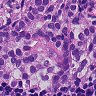
Metastatic tissue present: yes